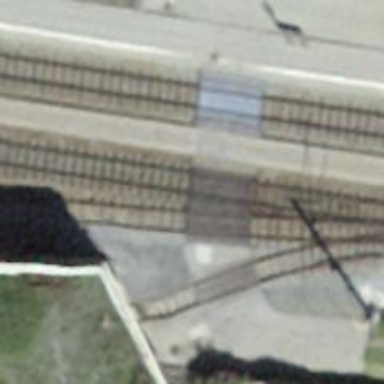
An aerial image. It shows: Railway level crossing.